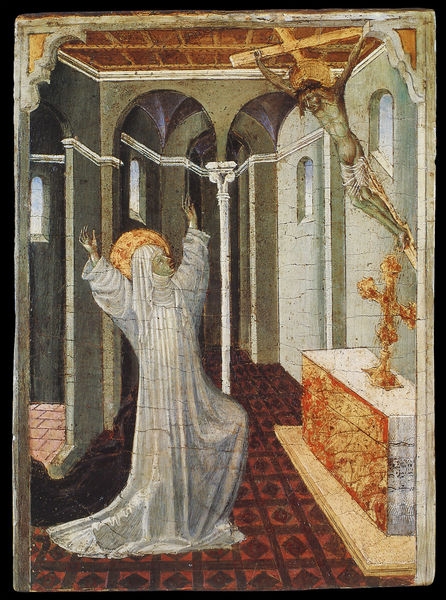
Titel: Hl. Katharina von Siena empfängt die Stigmata
Künstler: Giovanni di Paolo
Institution: New York, The Metropolitan Museum of  Art
Schlagwörter: gemälde, mann, weiß, fenster, frau, grau, holz, kleid, raum, säule, säulen, rot, haube, muster, hemd, wand, arme, hände, innenraum, kirche, boden, gewand, gold, decke, italien, perspektive, mauer, ziegel, rundbogen, tafel, gang, gewölbe, erschrecken, kloster, kreuz, fliesen, nonne, beten, gebet, altar, heiligenschein, kreuze, nimbus, christus, jesus, ekstase, rundbögen, vision, erscheinung, kassettendecke, heilige, heilig, maria, magdalena, anbetung, bitte, aureole, schreck, gekreuzigter, barbara, glorie, inri, krez, gebät, zelkle, jgold